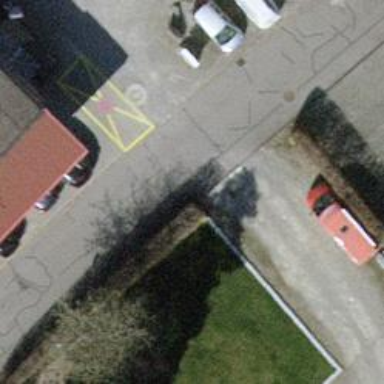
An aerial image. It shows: Asphalt road designated for service vehicles.